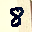
Label: 8